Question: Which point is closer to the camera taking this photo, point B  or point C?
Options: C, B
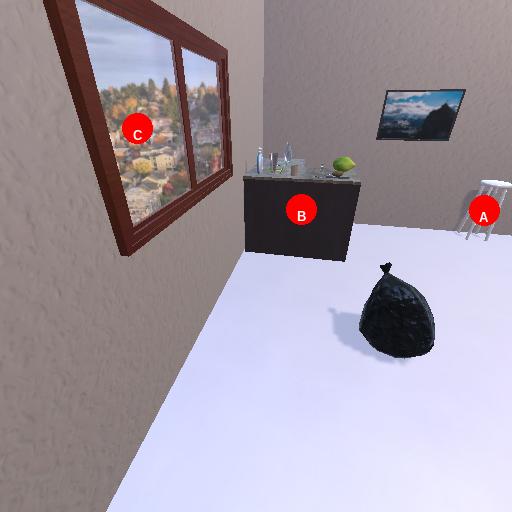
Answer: C